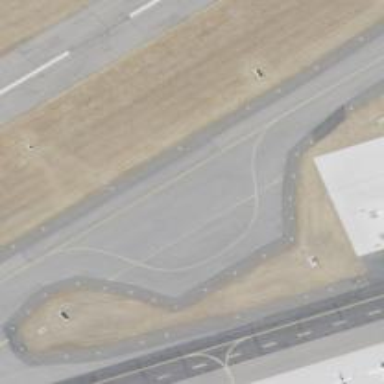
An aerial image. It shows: View of taxiway at the airport.